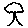
Label: tree